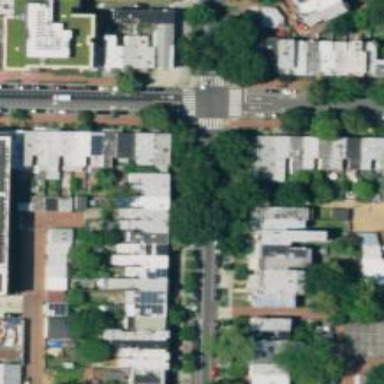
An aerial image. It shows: Alleyway designated as service road.